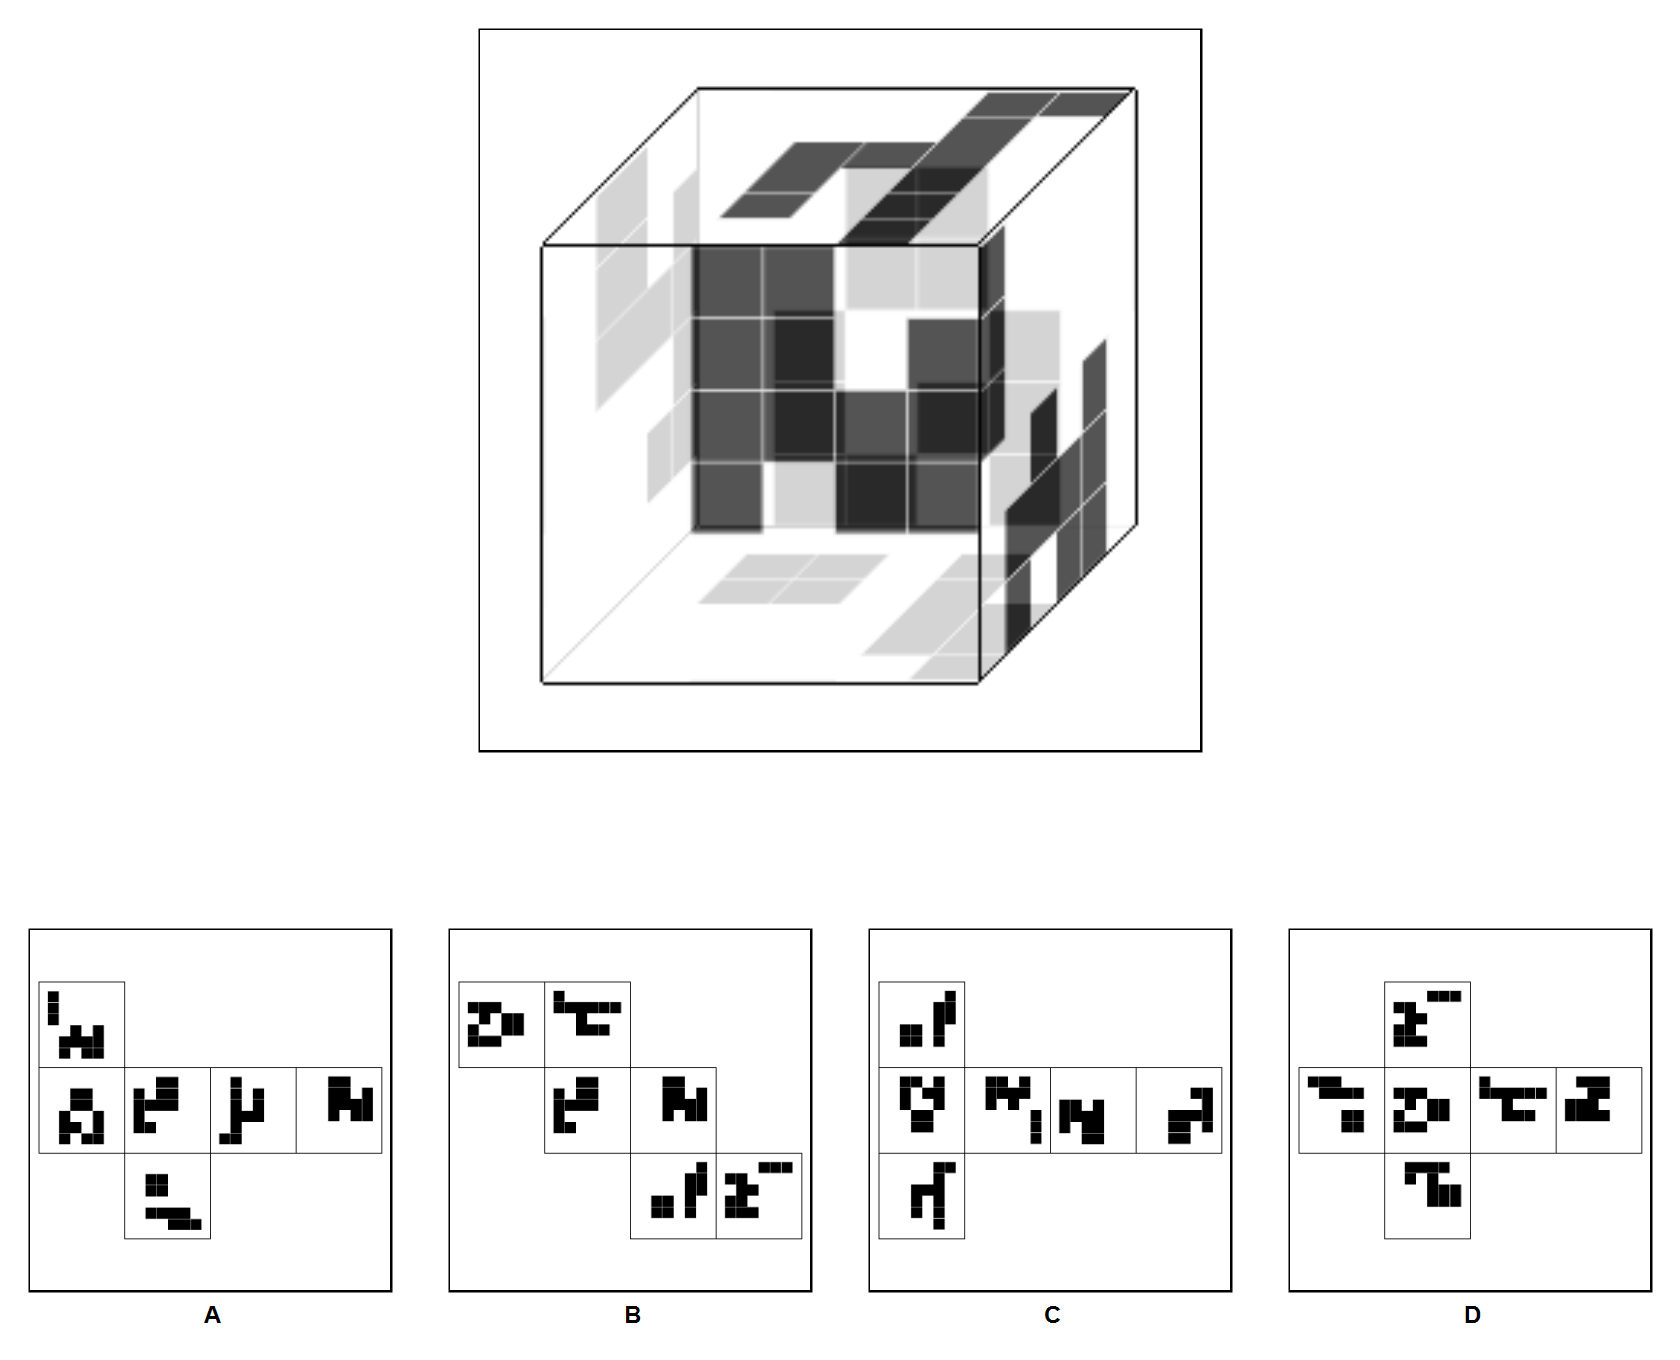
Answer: A